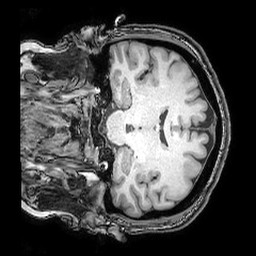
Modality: T1w
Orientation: coronal
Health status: ill
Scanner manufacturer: philips
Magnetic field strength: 3 T
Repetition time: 0.007 s
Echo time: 0.0035 s